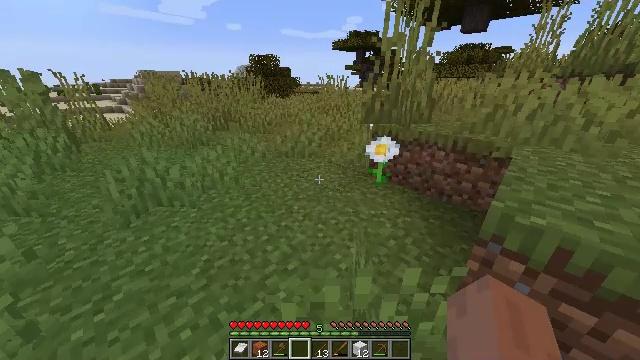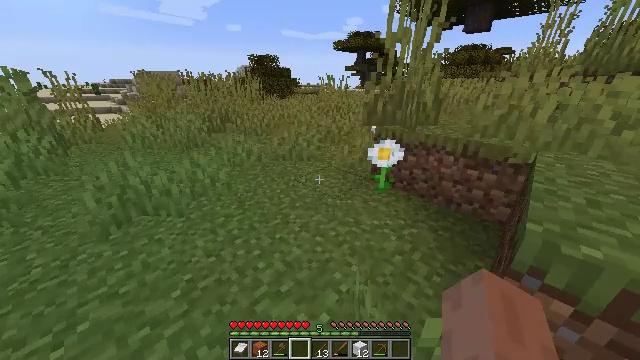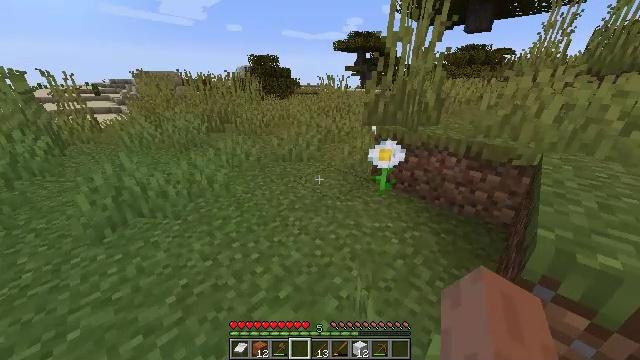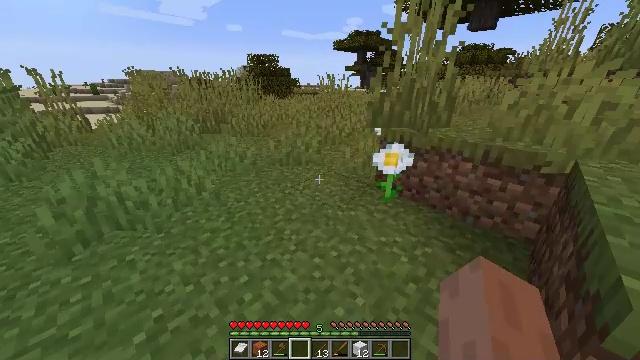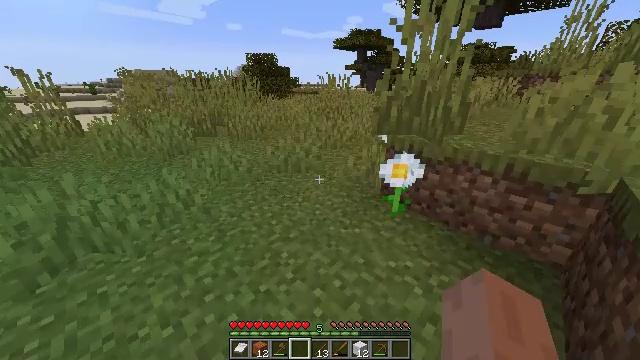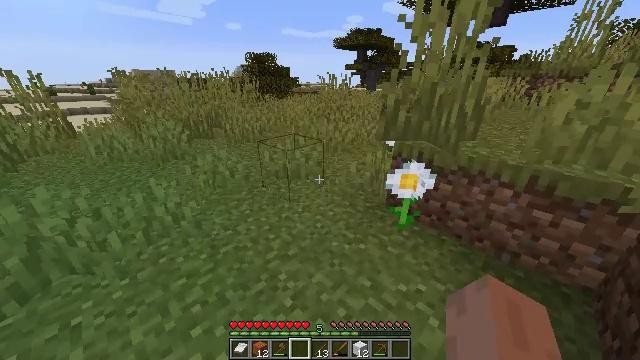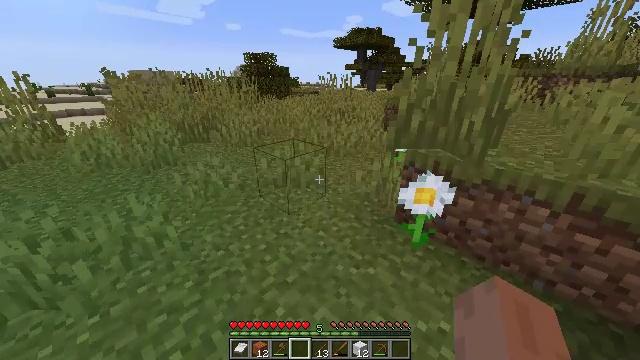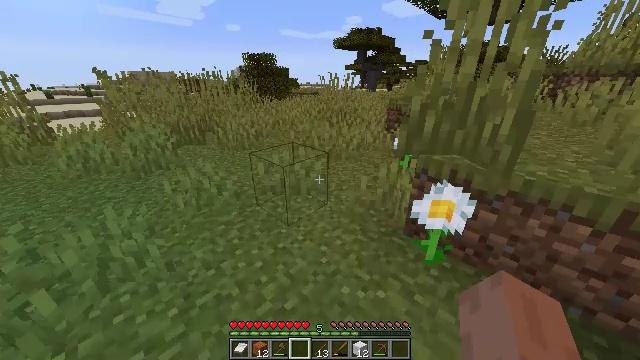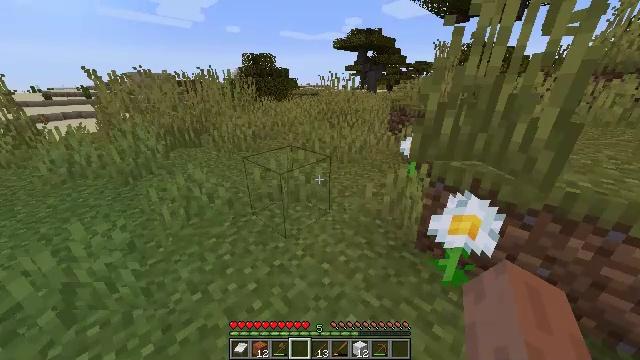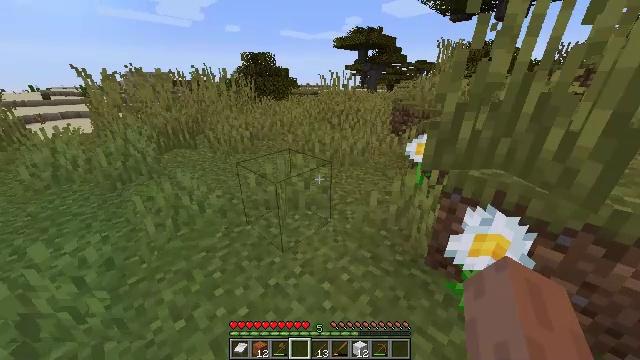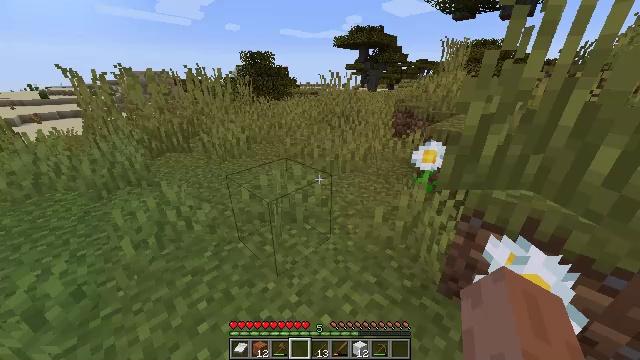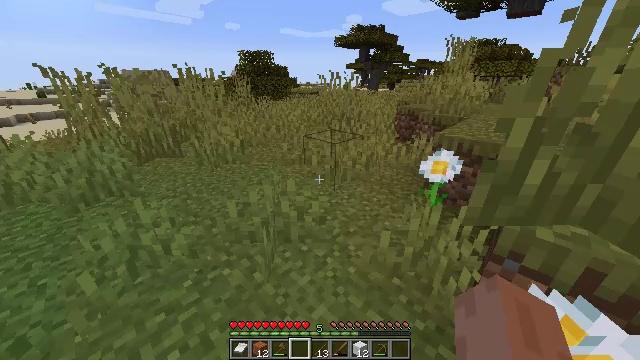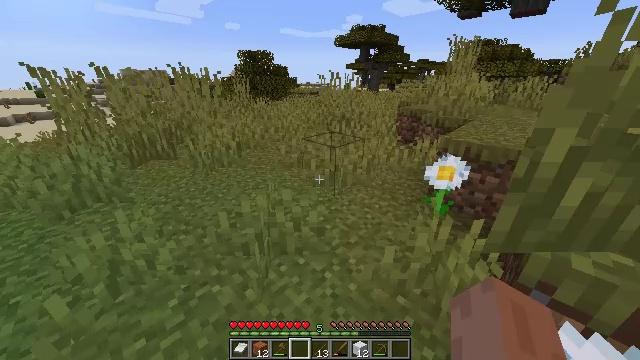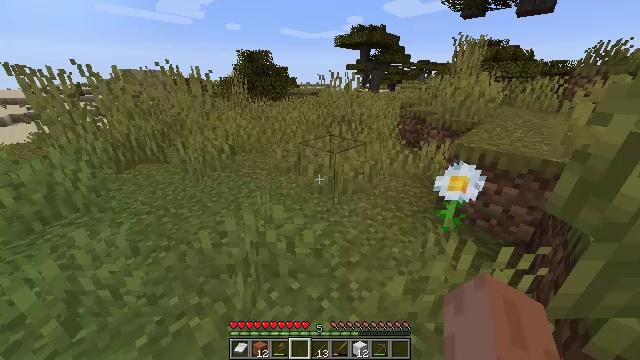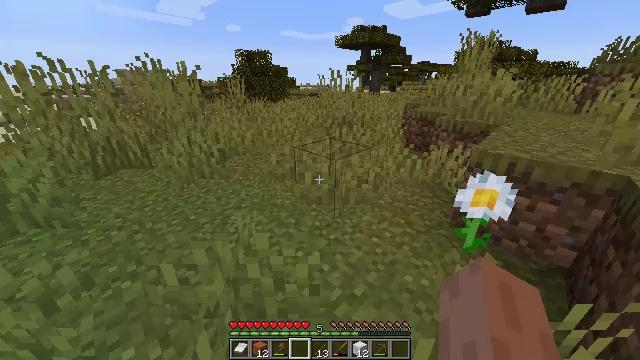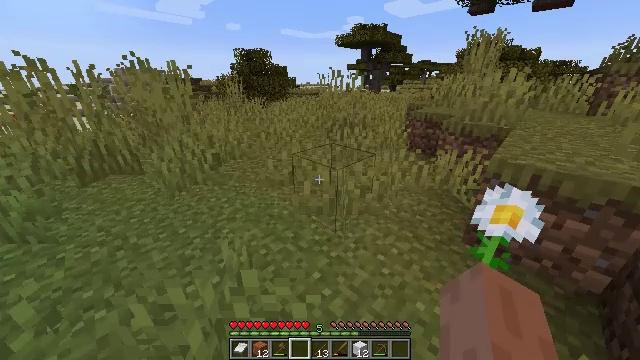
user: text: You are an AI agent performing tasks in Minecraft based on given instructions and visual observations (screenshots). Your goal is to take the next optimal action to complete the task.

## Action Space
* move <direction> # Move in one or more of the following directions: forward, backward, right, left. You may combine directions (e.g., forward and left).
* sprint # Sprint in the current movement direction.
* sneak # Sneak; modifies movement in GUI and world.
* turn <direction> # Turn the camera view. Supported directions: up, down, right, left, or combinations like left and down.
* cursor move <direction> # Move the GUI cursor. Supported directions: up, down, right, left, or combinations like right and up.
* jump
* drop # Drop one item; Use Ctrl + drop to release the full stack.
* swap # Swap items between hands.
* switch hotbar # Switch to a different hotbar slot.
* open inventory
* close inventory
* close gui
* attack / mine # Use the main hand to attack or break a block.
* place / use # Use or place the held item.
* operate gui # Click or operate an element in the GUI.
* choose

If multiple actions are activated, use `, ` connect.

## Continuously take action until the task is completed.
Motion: motion action
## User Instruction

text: Harvest the acacia log from the forest.
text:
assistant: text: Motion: move forward, sprint
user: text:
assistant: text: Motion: move forward, sprint
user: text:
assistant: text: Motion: move forward, sprint
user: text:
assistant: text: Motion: move forward, sprint
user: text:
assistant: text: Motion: move forward, sprint
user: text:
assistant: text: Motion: move forward, sprint
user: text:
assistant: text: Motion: move forward, sprint
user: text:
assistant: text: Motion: move forward, sprint
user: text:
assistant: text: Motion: move forward, sprint
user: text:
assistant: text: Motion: move forward, sprint
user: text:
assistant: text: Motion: move forward, sprint
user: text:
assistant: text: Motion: move forward, sprint
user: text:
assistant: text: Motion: move forward, sprint
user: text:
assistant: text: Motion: move forward, sprint
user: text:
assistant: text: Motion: move forward, sprint
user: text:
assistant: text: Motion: move forward, sprint
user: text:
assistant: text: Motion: move forward, sprint
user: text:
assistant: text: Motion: move forward, sprint
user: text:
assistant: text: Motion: move forward, sprint
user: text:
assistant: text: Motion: move forward, sprint
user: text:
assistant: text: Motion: move forward, sprint
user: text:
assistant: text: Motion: move forward, sprint
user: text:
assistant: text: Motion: move forward, sprint
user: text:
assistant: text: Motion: move forward, sprint
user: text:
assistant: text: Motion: move forward, sprint
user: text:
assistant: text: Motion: move forward, sprint
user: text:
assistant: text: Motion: move forward, sprint
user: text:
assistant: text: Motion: move forward, sprint
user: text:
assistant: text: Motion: move forward, sprint
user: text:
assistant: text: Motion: move forward, sprint